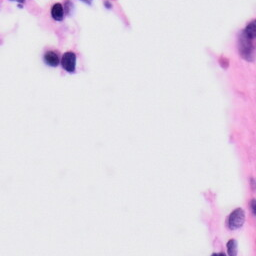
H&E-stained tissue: Skin